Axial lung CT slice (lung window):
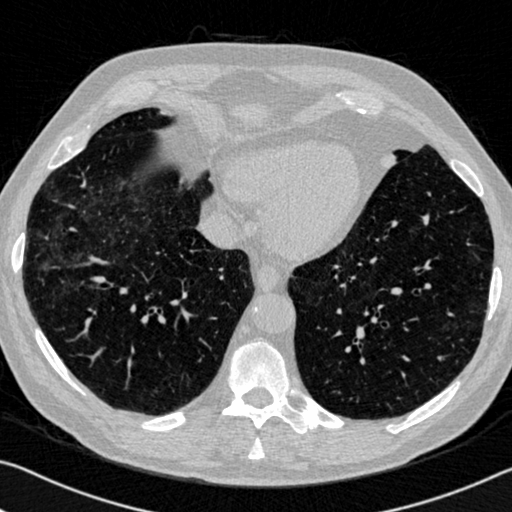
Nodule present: no